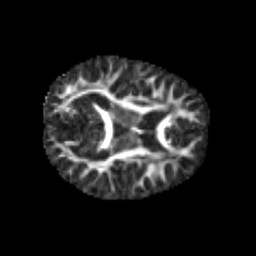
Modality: FA
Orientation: axial
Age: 6
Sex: male
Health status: healthy